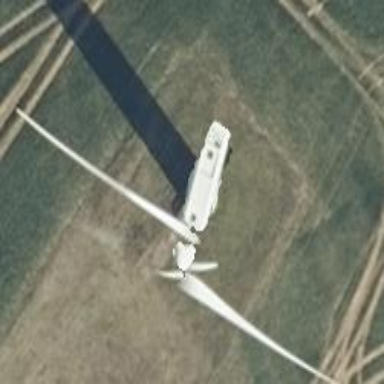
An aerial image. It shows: Wind turbine generator made by Vestas. The generator utilizes wind as its power source and belongs to the horizontal axis type.